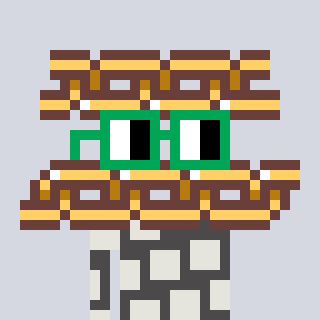
a pixel art character with square green glasses, a chain-shaped head and a grayscale-colored body on a cool background